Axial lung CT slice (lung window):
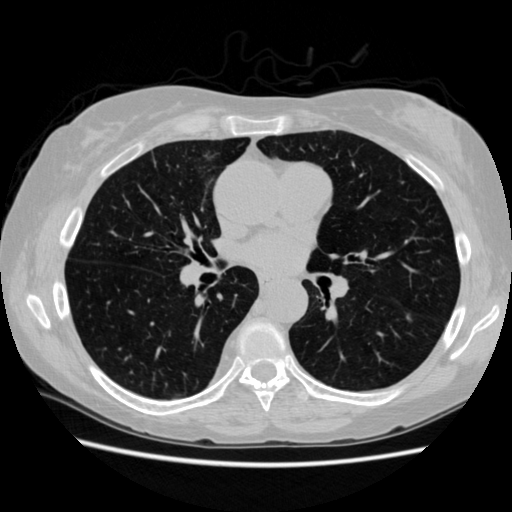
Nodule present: yes
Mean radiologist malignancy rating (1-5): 2